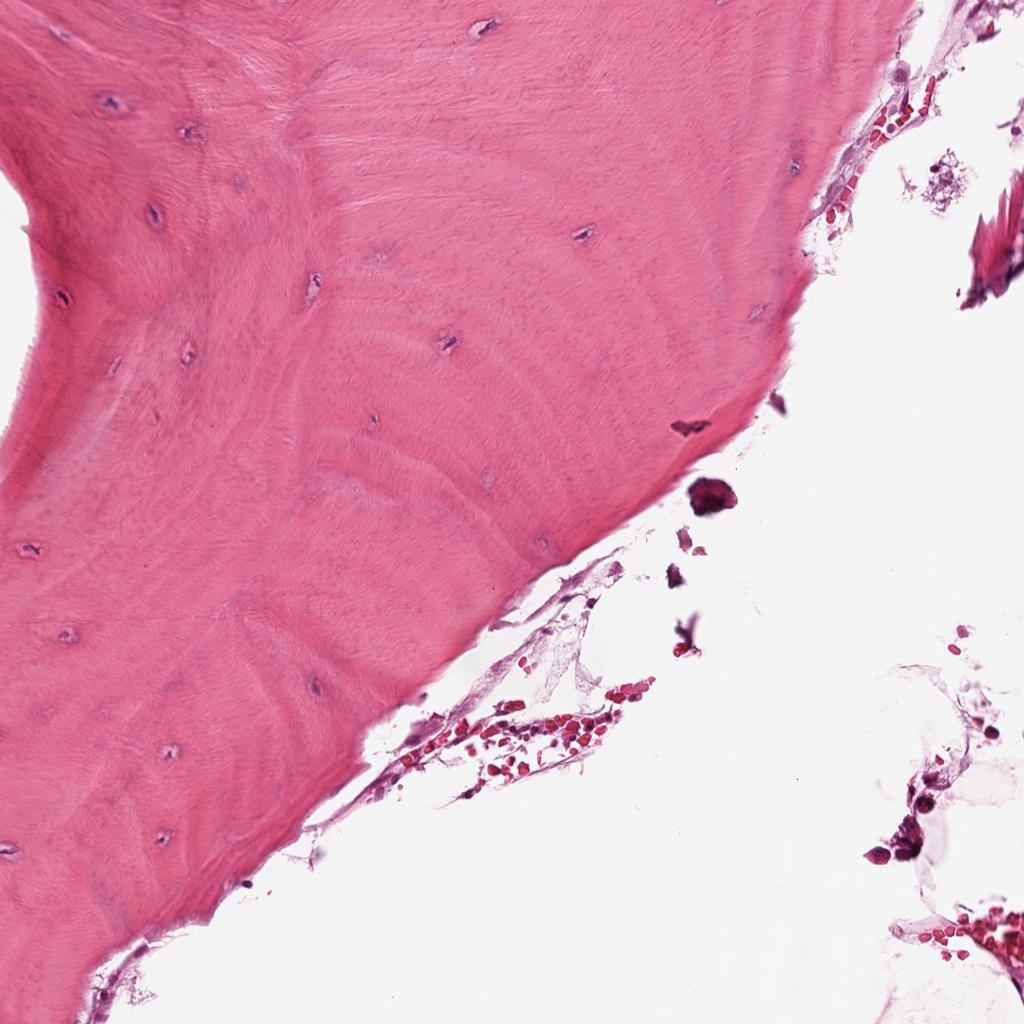
Label: Non-Tumor